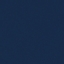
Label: SeaLake